Question: Why can I sometimes modify the Failed to update Application ID URI, but at other times I can't?

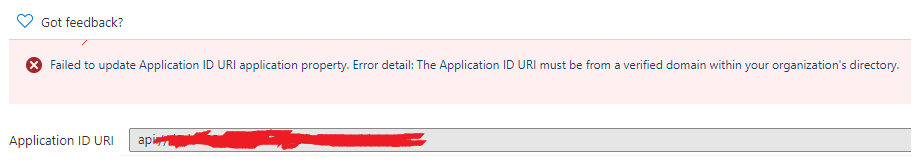
Answer: Please modify your application supported account types to single tenant.